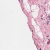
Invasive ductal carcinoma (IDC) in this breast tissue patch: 0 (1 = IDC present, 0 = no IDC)